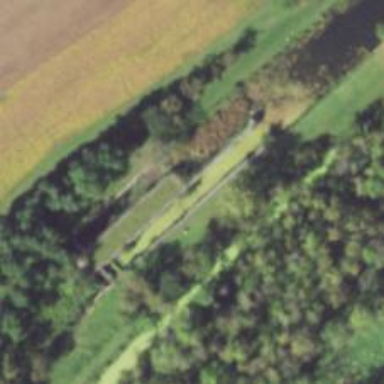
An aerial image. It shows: Lock gate along waterway.